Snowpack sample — Loveland Pass, Silver Plume, Colorado, USA (2/11/26, 12:00 PM MST)
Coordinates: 39.663, -105.886
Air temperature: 35 °F
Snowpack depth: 82 cm
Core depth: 30 cm
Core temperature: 28.4 °F
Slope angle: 13°, slope face: 12°
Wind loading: high
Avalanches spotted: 1
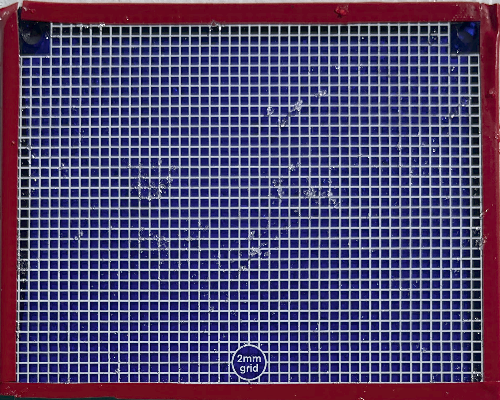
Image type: profile
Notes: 1 small avalanche spotted on the north side of the bowl, lots of wind loading